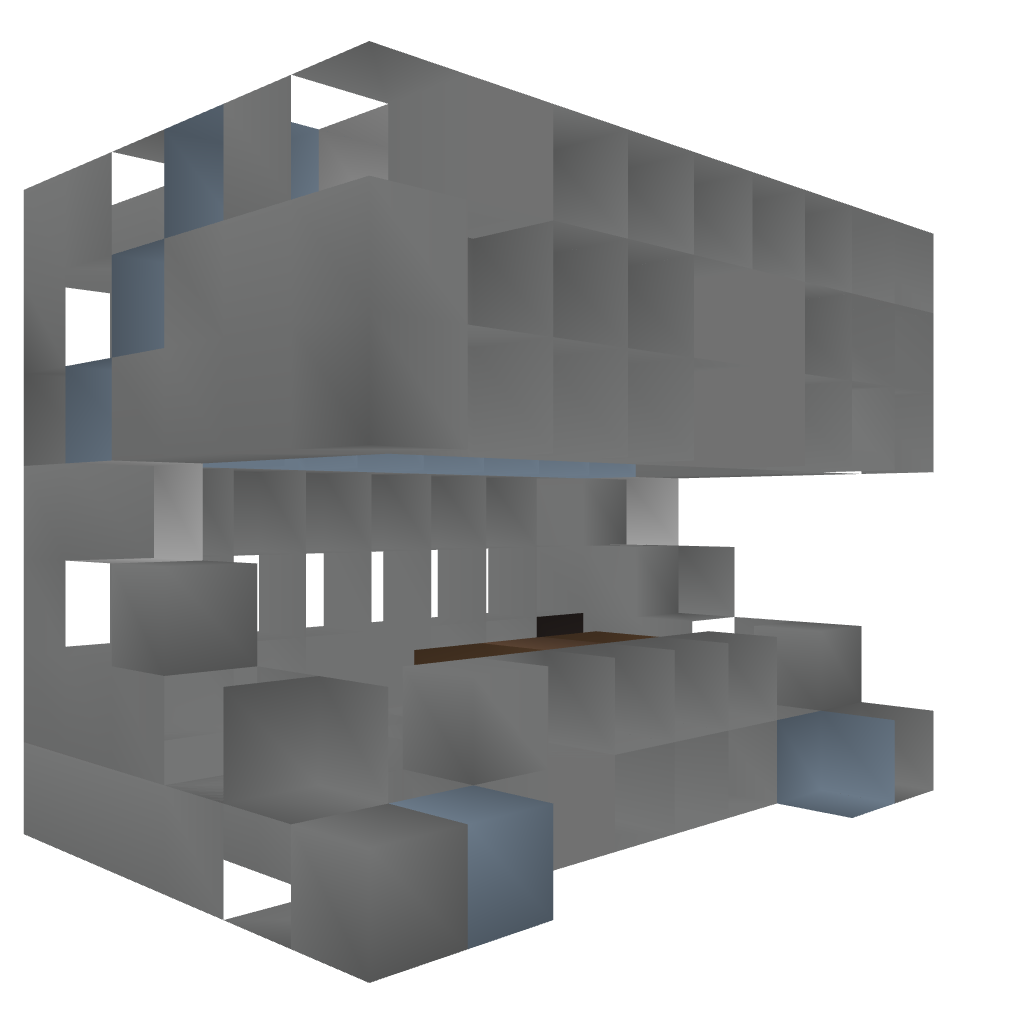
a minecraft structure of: DJ BlockBeat's Booth